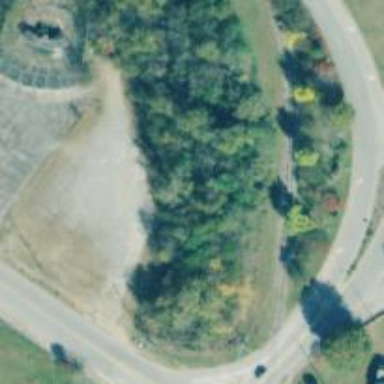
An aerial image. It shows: Abandoned railway spur.